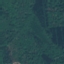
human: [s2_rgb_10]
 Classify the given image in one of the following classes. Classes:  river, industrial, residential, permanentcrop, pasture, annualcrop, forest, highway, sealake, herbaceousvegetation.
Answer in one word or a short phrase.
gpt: Forest